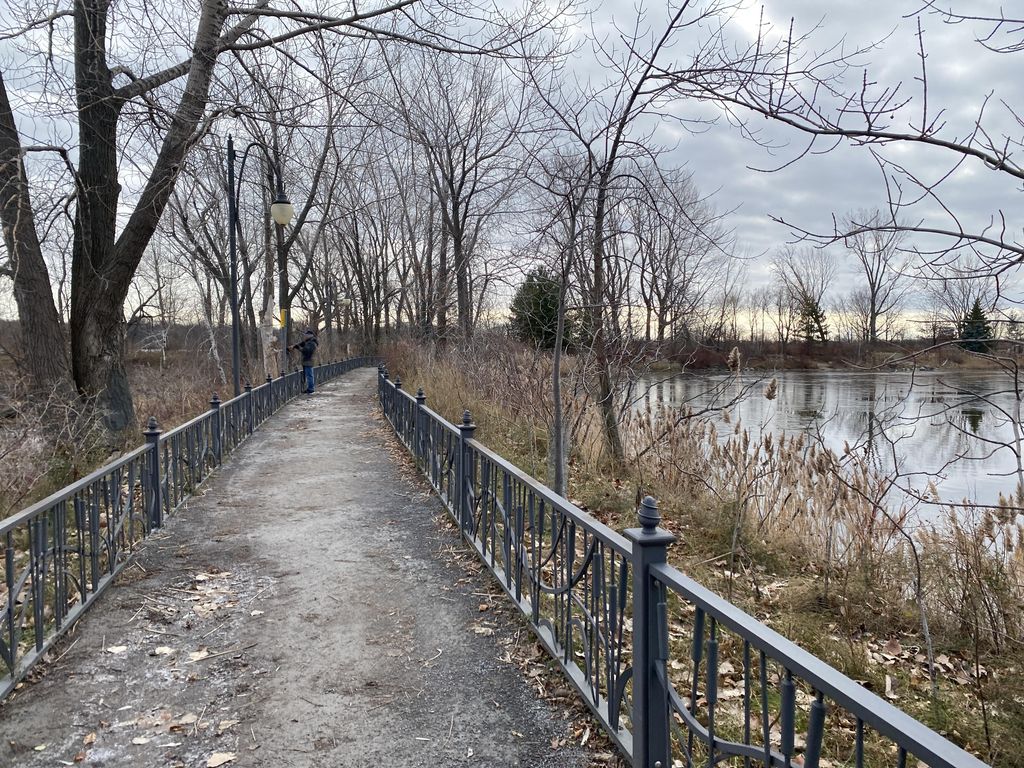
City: montreal